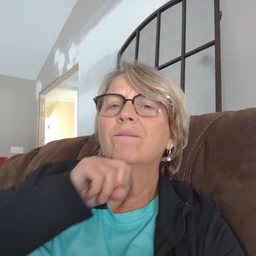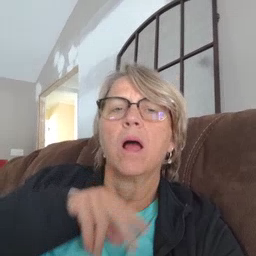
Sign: frog